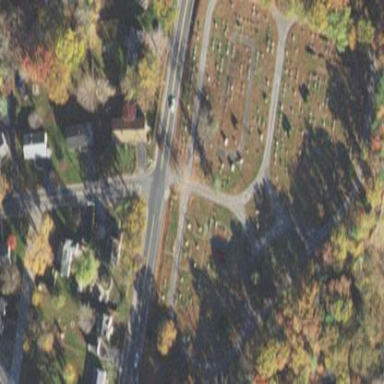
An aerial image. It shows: Cemetery that holds historical significance.